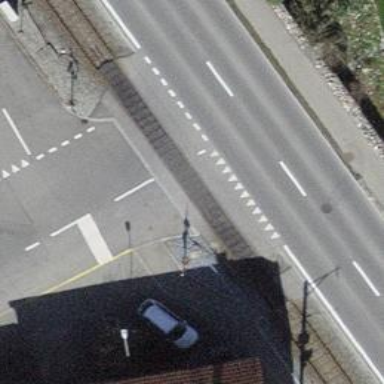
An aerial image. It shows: Level crossing along the railway.